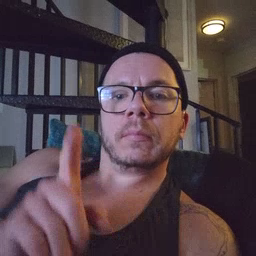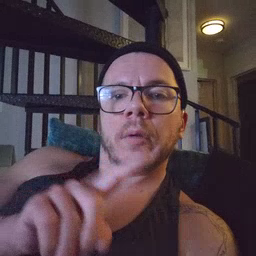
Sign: where